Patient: sex F, age 56
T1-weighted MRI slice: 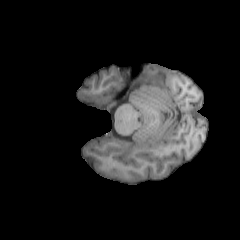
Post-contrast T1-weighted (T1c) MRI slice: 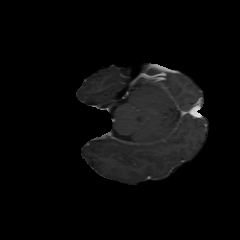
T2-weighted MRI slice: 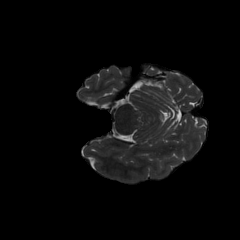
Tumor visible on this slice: no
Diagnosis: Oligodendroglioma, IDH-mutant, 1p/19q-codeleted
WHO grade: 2